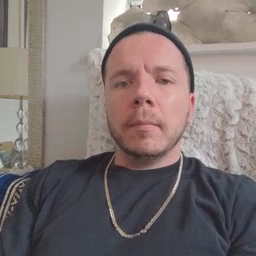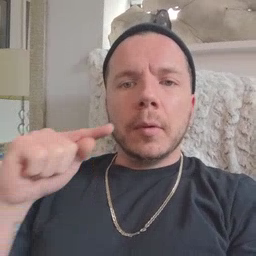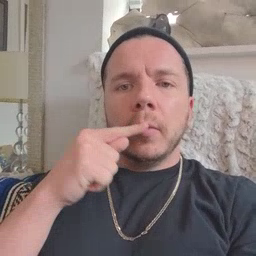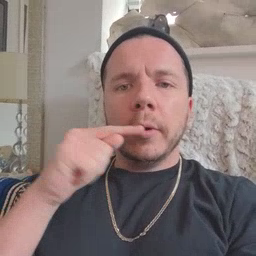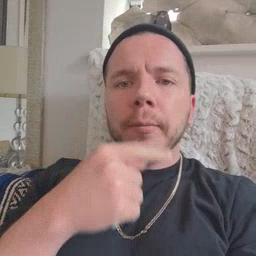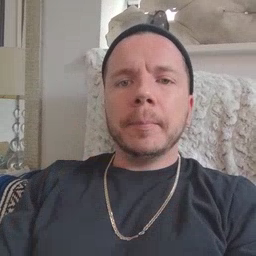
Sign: toothbrush